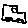
Label: car